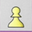
Piece: wP